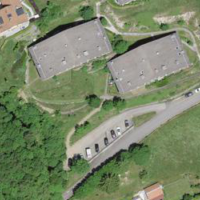
EUNIS habitat code: 24
Species observed at this site:
Tachymarptis melba
Cyanistes caeruleus
Parus major
Pica pica
Phoenicurus ochruros
Garrulus glandarius
Fringilla coelebs
Motacilla alba